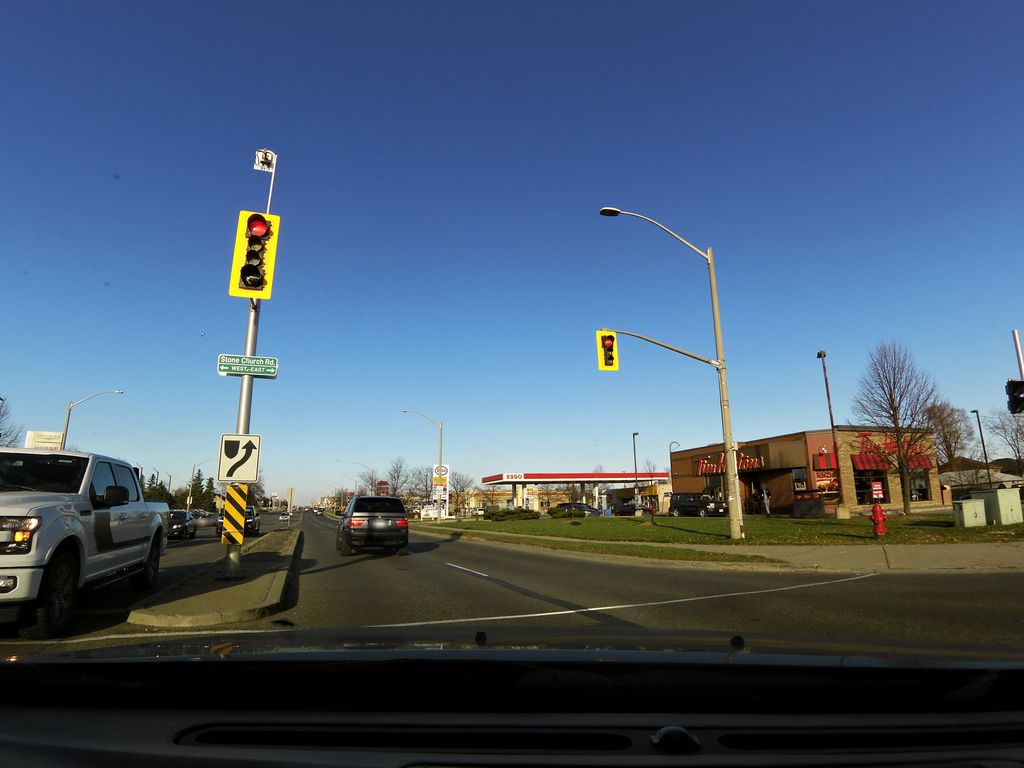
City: hamilton